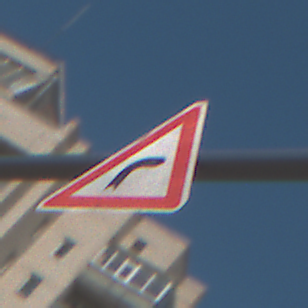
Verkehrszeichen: KurveRechts
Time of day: Midday
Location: Outdoor (Urban)
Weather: Clear
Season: NotSpecified
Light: Natural